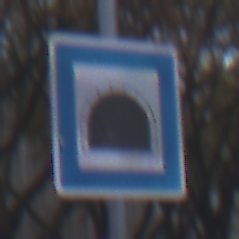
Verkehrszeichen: Tunnel
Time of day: SunriseSunset
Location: Outdoor (Urban)
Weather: PartlyCloudy
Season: NotSpecified
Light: Natural